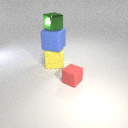
large blue rubber cube below small green metal cube